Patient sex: M
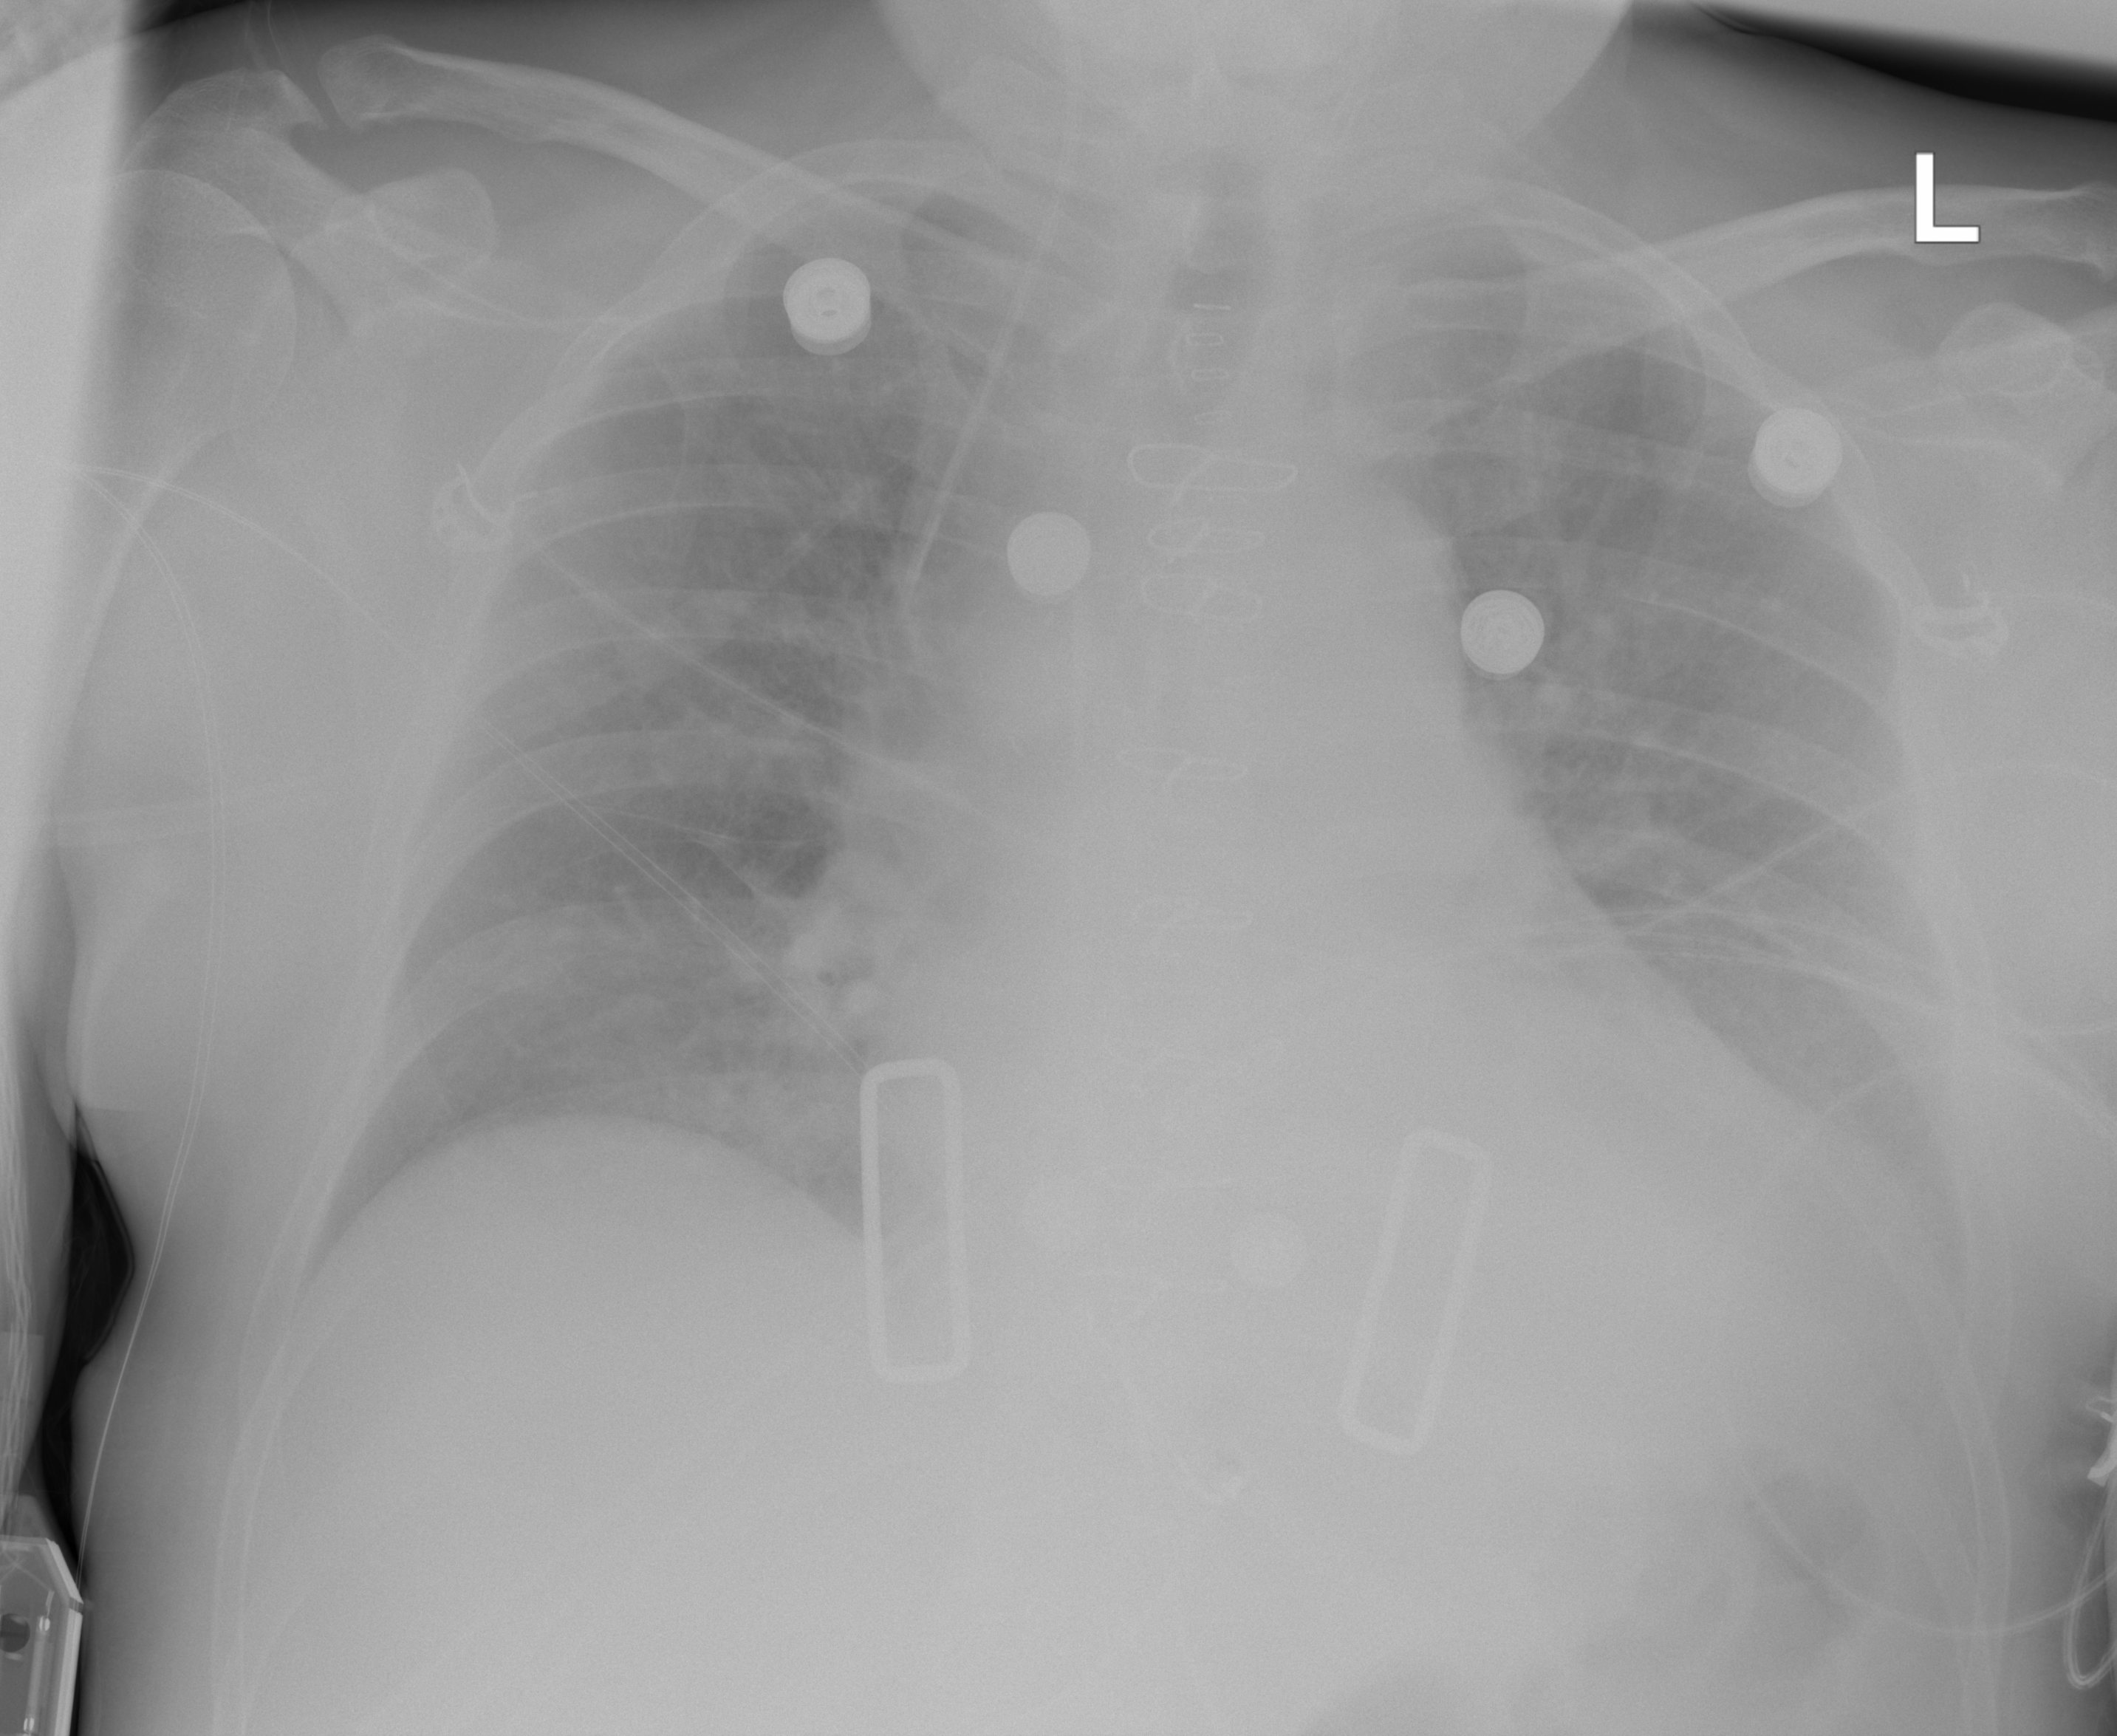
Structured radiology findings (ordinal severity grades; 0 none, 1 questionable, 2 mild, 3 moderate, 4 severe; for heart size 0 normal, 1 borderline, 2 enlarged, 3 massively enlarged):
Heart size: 2
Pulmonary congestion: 0
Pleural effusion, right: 0
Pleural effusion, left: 2
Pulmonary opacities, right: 0
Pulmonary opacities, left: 0
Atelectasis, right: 0
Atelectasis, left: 2